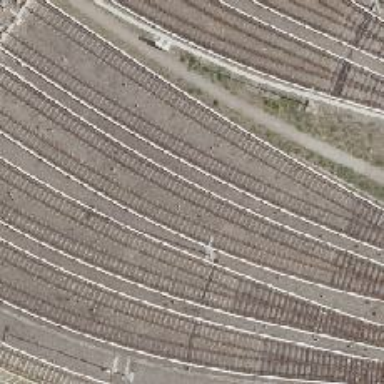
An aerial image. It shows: Yard with bottom electrified rail.